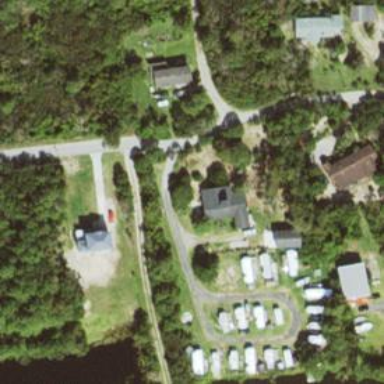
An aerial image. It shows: Caravan site with sanitary dump station for travelers.